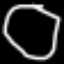
Label: octagon